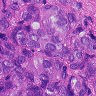
Metastatic tissue present: yes